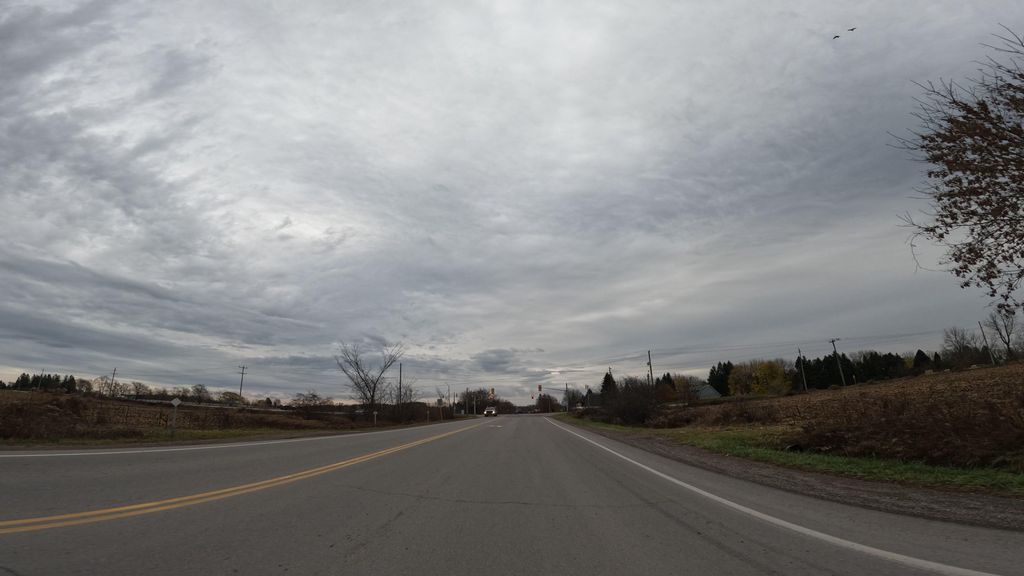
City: hamilton